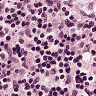
Metastatic tissue present: no